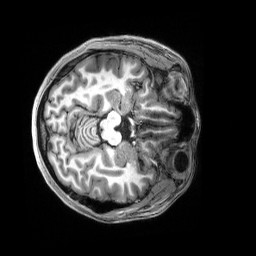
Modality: T1w
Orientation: axial
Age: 21
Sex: female
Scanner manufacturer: siemens
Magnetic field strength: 3 T
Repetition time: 2.5 s
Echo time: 0.00222 s